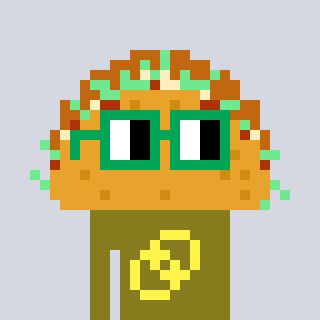
a pixel art character with square green glasses, a taco-shaped head and a gunk-colored body on a cool background